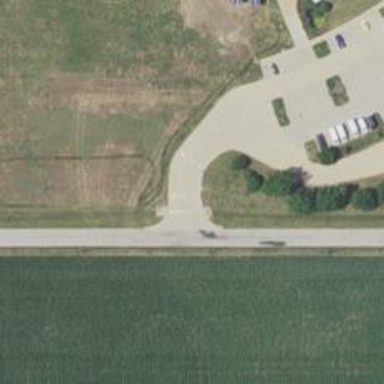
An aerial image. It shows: Road with "through" markings.